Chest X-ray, PA view. Patient: 56 years old, sex M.
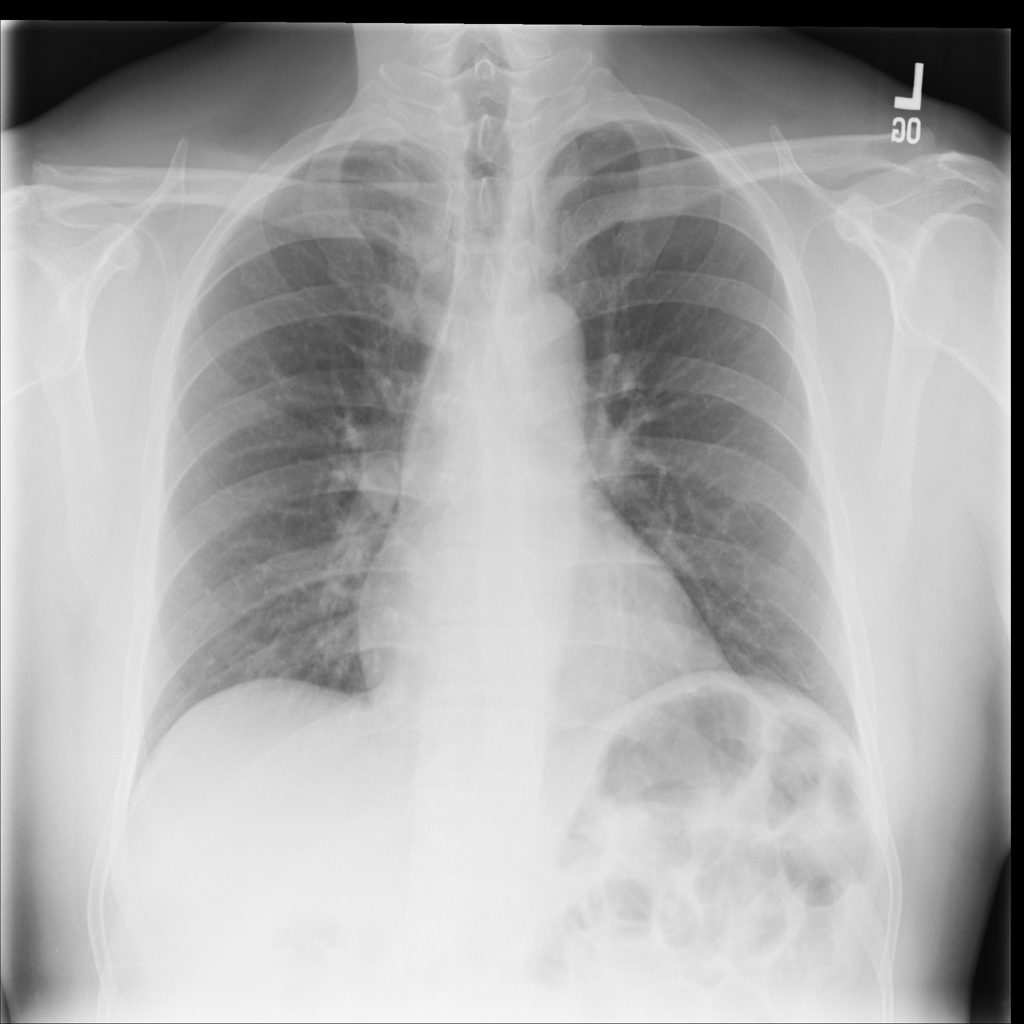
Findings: No Finding